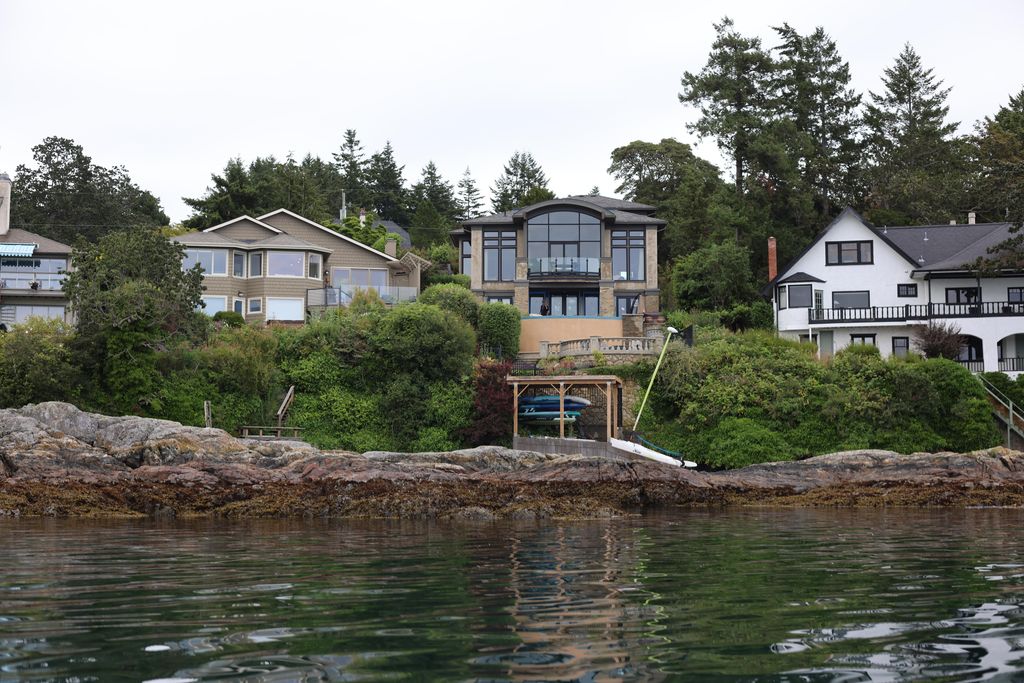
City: victoria